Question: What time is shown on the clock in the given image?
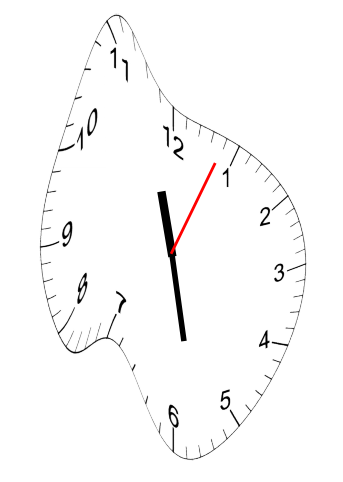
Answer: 11:28:04